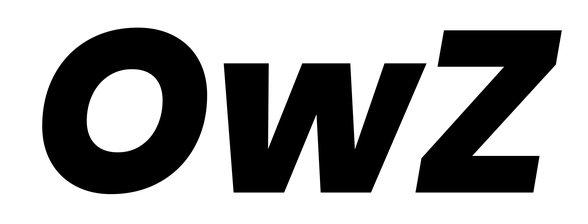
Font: Poppins-ExtraBoldItalic